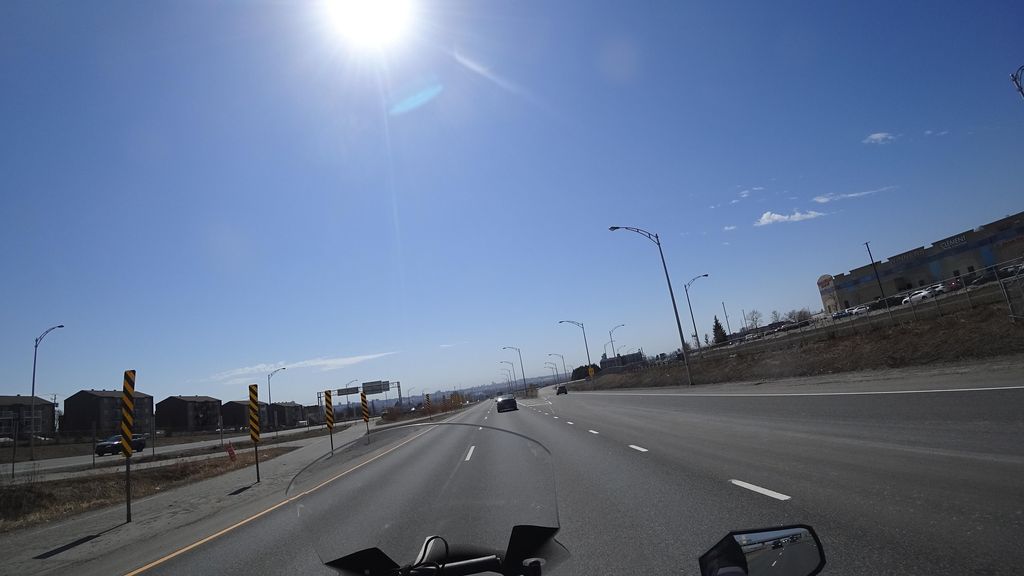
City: quebec_city